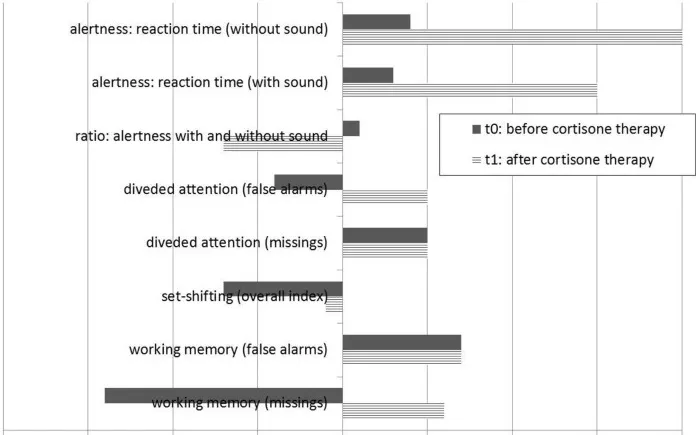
Neuropsychological test results. t0 testing was performed before treatment, and t1 testing was performed 14 days after the steroid pulse treatment.
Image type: pathology (immunostaining)